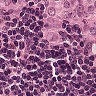
Metastatic tissue present: yes